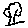
Label: tree